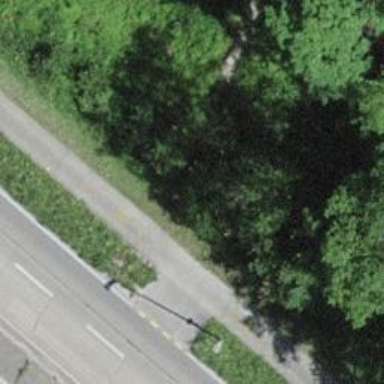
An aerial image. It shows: Bollard.